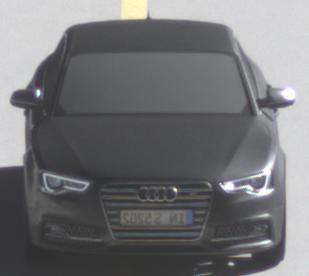
Make: Audi
Model: S5
Detailed model: F5
Model produced from: 2016
Model produced until: 2019
Doors: 2
Color: gray
Road condition: dry road
Daytime: morning or afternoon
Contrast: high contrast